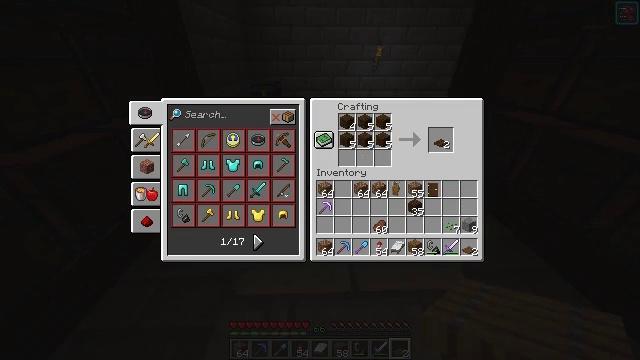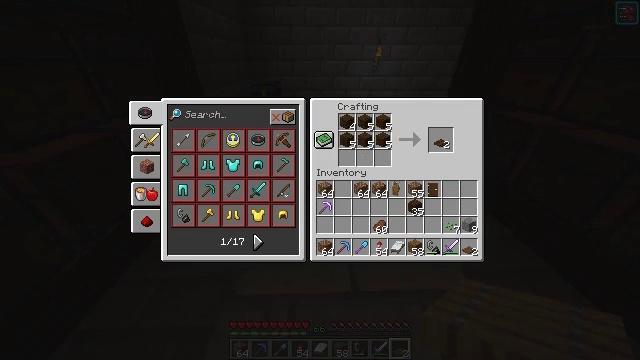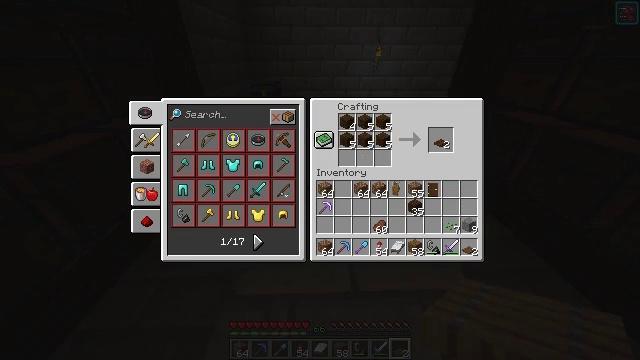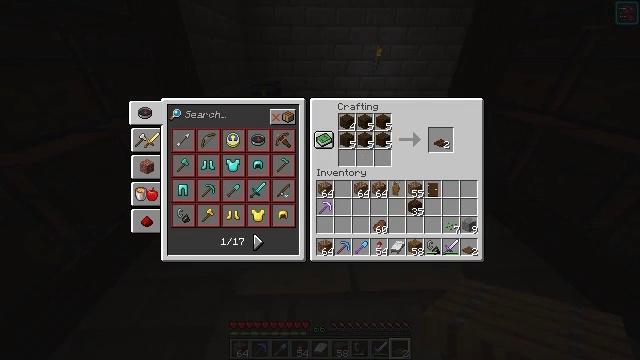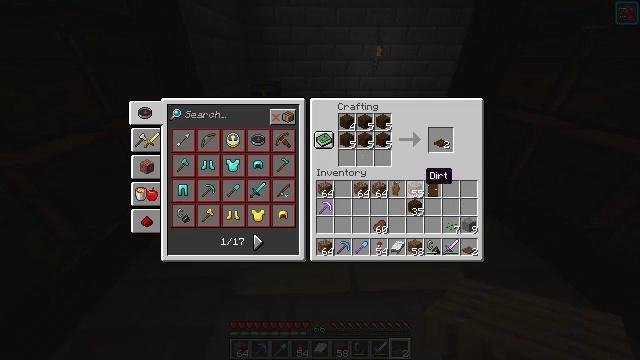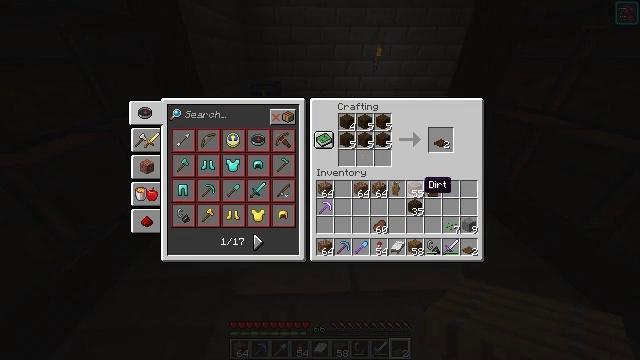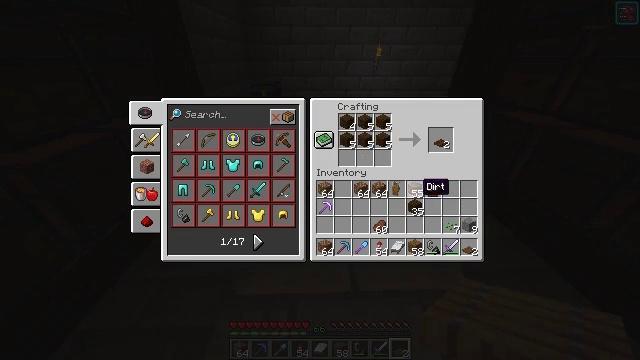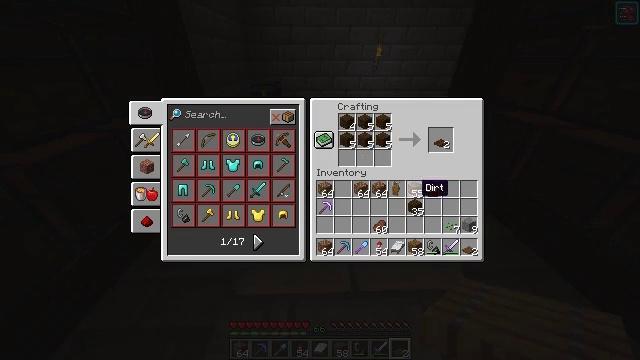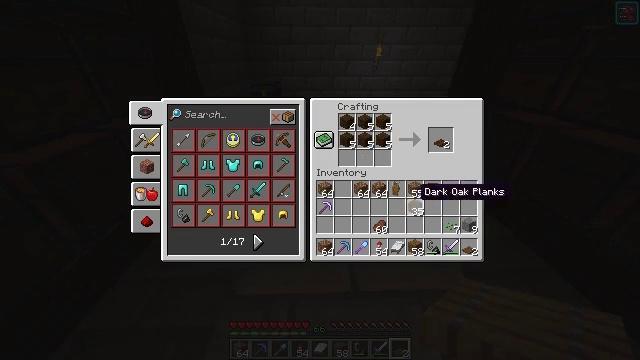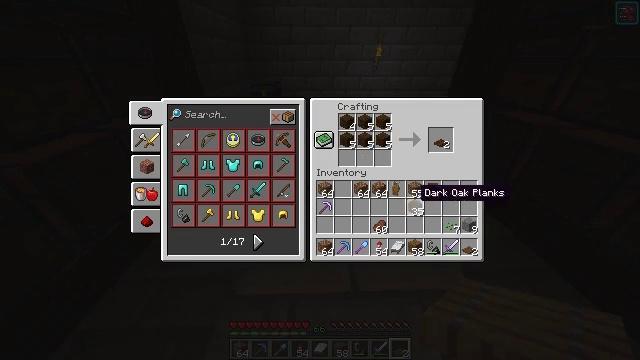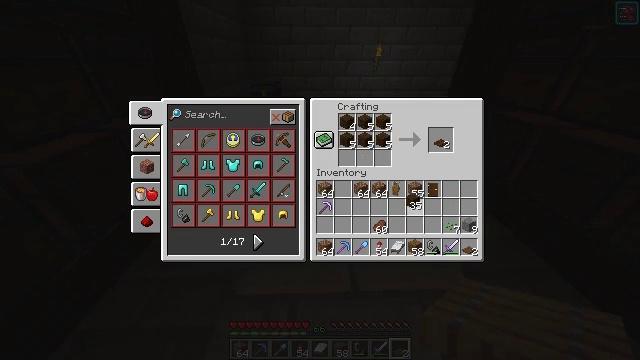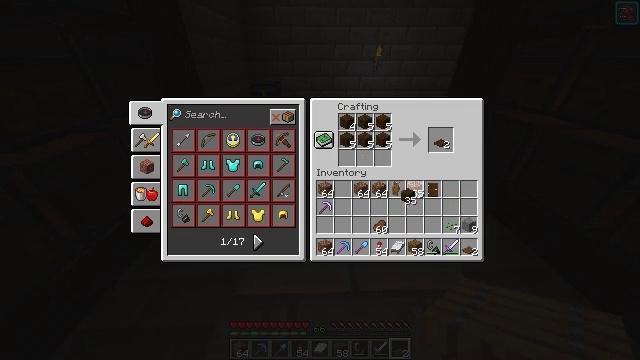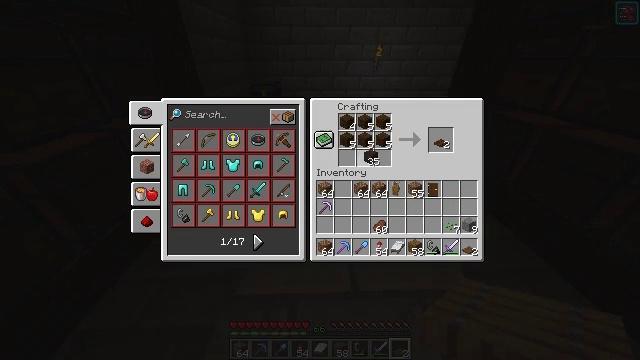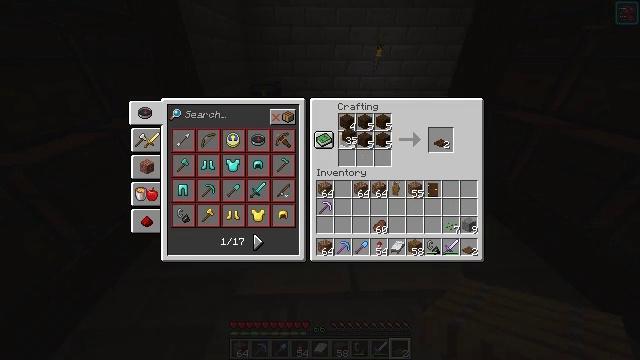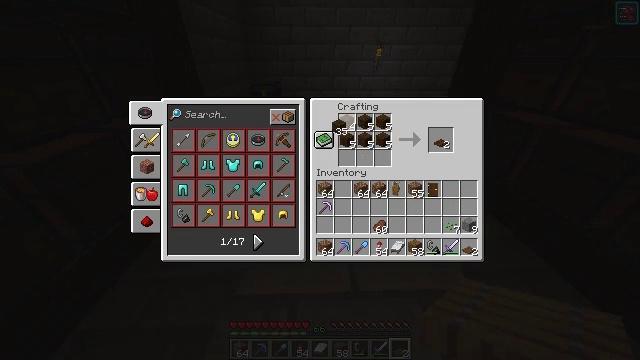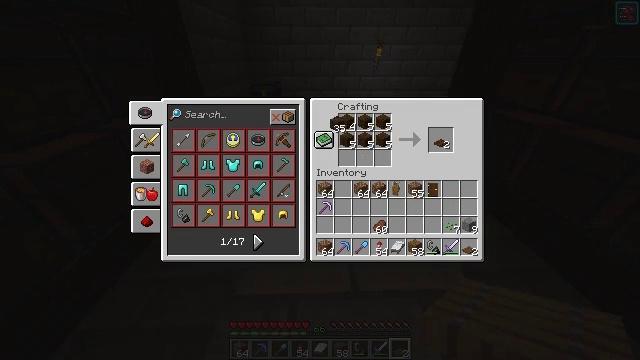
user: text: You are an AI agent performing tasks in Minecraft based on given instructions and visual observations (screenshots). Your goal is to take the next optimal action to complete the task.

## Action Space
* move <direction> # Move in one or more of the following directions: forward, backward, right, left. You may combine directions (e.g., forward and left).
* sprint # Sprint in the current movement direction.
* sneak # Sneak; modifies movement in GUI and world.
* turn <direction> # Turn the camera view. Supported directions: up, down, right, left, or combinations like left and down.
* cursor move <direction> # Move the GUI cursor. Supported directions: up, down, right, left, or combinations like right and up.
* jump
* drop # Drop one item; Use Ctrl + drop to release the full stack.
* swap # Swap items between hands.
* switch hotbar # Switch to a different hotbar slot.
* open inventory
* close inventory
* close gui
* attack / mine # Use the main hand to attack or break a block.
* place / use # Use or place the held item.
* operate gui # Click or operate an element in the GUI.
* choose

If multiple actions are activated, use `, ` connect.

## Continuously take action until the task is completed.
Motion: motion action
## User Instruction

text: Make a dark oak trapdoor on the crafting table.
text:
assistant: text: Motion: no_op
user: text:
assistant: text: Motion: cursor move left
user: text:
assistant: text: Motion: cursor move right and down
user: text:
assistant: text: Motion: cursor move down
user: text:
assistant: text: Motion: cursor move down
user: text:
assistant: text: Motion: no_op
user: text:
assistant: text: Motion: no_op
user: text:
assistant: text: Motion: no_op
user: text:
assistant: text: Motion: no_op
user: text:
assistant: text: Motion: operate gui
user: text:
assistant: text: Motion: no_op
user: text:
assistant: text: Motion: cursor move left and up
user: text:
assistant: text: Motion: cursor move left and up
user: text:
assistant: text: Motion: cursor move left and up
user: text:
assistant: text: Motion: no_op
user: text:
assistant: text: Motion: no_op
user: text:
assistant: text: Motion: choose
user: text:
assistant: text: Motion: choose
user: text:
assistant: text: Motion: choose
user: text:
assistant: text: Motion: no_op
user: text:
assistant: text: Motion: no_op
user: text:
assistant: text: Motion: cursor move right and down
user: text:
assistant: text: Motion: cursor move right and down
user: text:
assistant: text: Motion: cursor move down
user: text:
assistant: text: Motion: cursor move down
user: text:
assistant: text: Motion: no_op
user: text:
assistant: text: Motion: no_op
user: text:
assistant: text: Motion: no_op
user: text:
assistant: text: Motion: operate gui
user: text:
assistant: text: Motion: operate gui